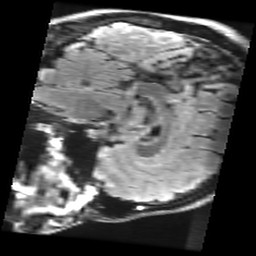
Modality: FLAIR
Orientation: sagittal
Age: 20
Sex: male
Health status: healthy
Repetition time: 12 s
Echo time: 0.09782 s